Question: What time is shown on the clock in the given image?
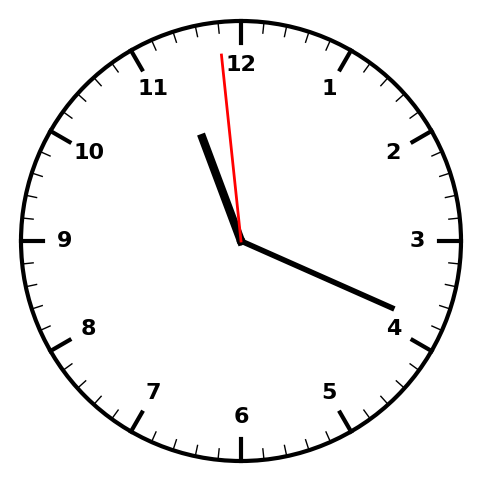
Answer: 11:18:59